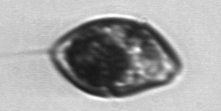
Label: Gyrodinium